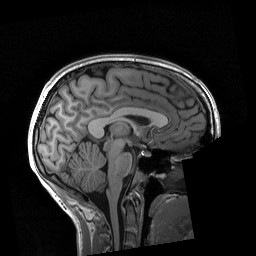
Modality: T1w
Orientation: sagittal